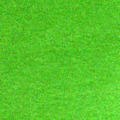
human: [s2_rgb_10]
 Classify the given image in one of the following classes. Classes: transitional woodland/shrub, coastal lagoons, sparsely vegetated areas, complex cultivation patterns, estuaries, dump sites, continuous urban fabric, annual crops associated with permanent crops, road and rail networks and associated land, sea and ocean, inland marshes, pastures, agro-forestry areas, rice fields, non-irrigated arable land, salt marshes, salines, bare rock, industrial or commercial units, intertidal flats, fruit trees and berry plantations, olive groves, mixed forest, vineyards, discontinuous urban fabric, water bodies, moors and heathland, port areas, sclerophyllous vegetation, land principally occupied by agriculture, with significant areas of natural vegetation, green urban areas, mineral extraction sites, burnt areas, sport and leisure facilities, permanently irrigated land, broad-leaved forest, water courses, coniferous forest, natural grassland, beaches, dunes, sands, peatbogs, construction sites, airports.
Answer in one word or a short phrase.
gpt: coastal lagoons